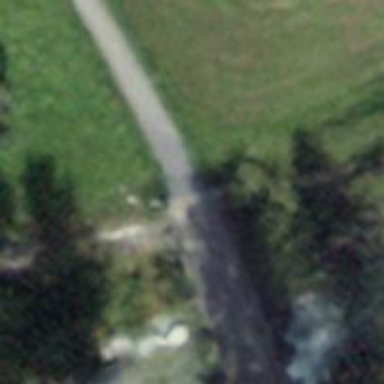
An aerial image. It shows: Unpaved path.